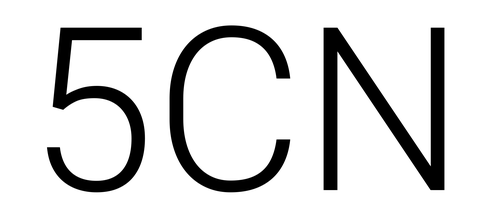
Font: Roboto_Light